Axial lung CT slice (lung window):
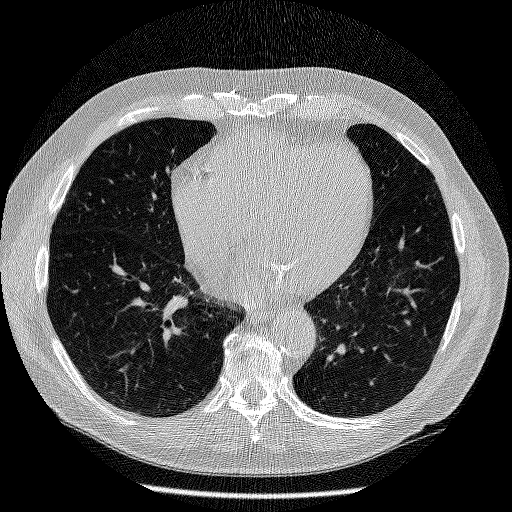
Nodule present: no